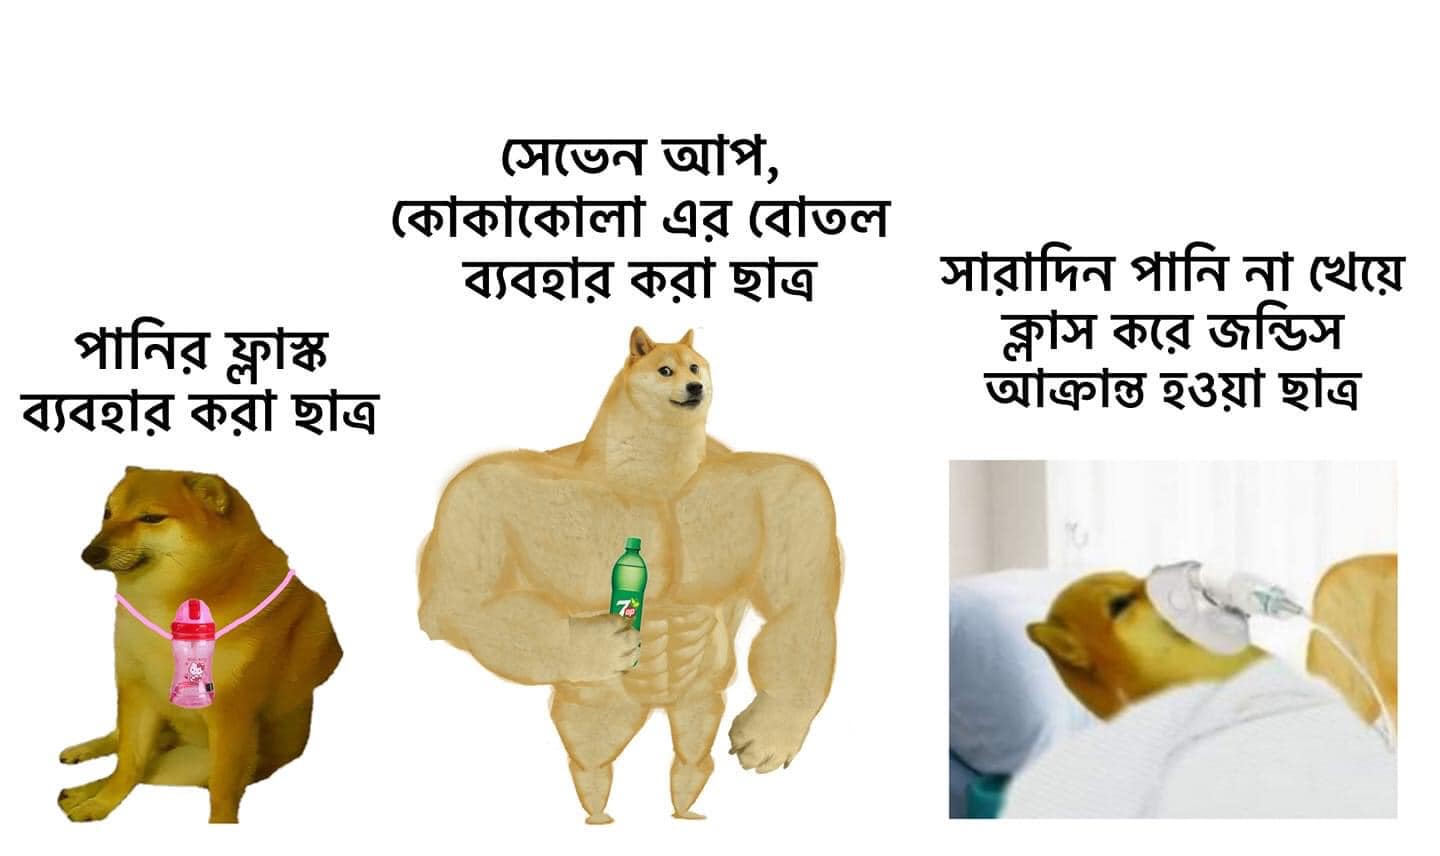
Text: পানির ফ্লাস্ক ব্যবহার করা ছাত্র সেভেন আপ, কোকাকোলা এর বোতল ব্যবহার করা ছাত্র সারাদিন পানি না খেয়ে ক্লাস করে জন্ডিস আক্রান্ত হওয়া ছাত্র
Label: Non Hate